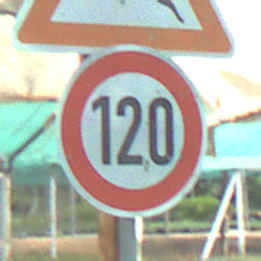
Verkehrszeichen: Geschwindigkeit120
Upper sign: WildwechselRechts
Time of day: MorningAfternoon
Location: Roofed (Special)
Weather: PartlyCloudy
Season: NotSpecified
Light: Natural